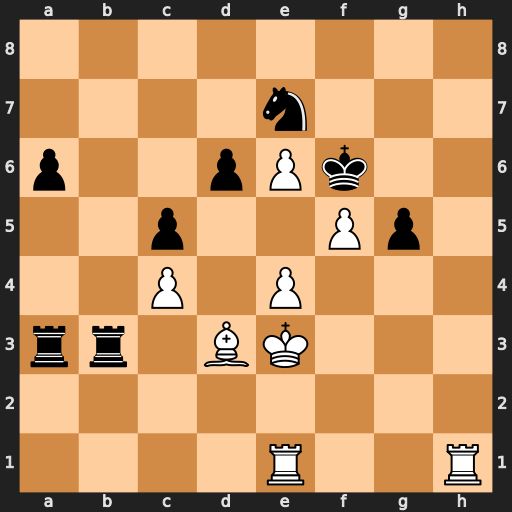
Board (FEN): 8/4n3/p2pPk2/2p2Pp1/2P1P3/rr1BK3/8/4R2R
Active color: w
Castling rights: -
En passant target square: -
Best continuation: e5+ Kxe5 Kd2+